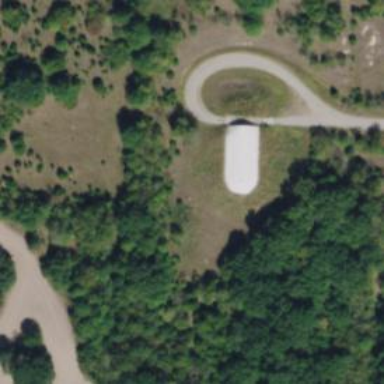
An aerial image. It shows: Military bunker.